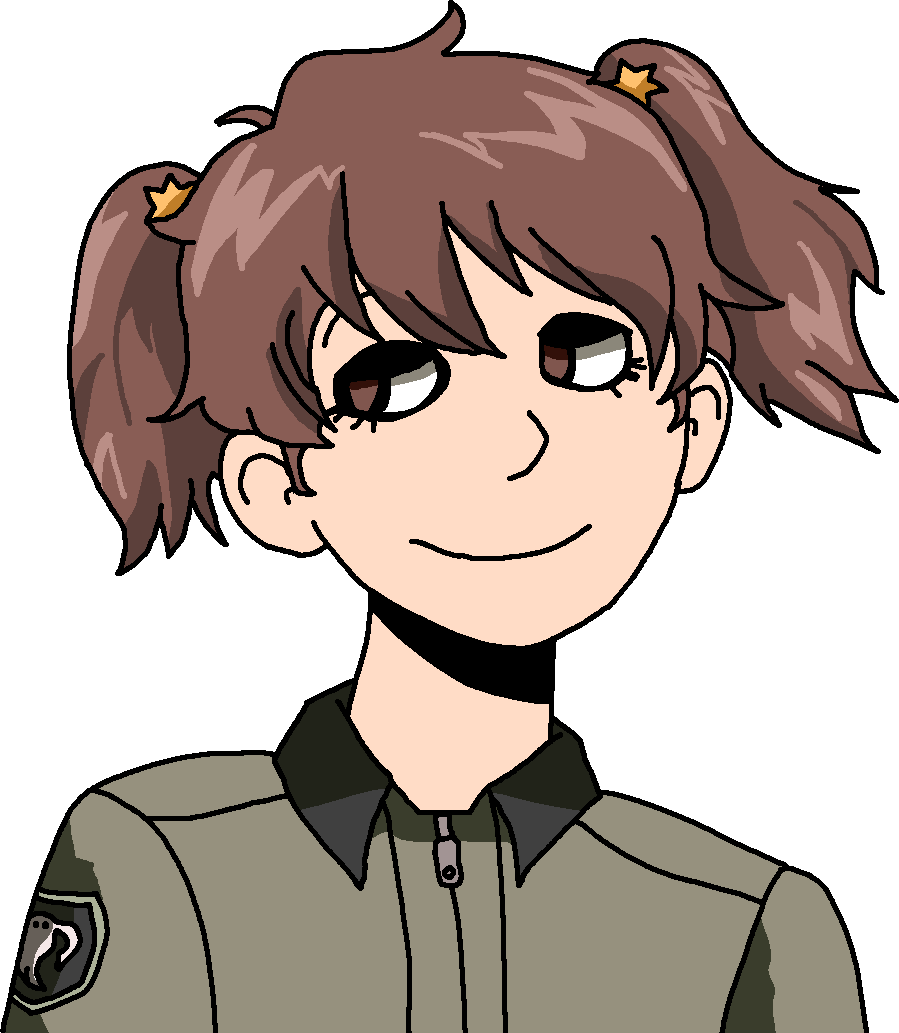
Label: 5_Ashbie_and_Enbie_Girl